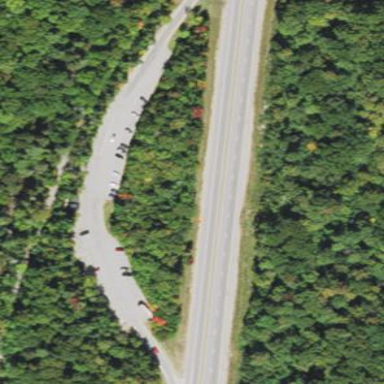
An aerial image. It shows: Rest area on the road.